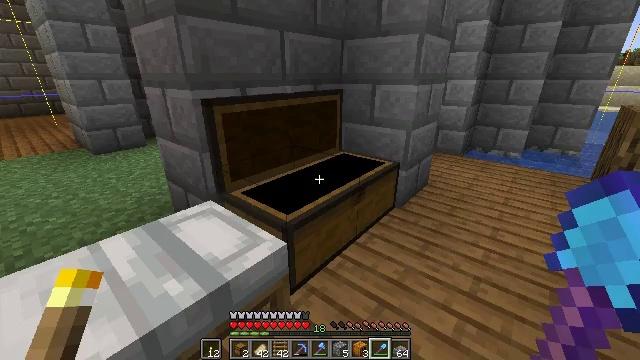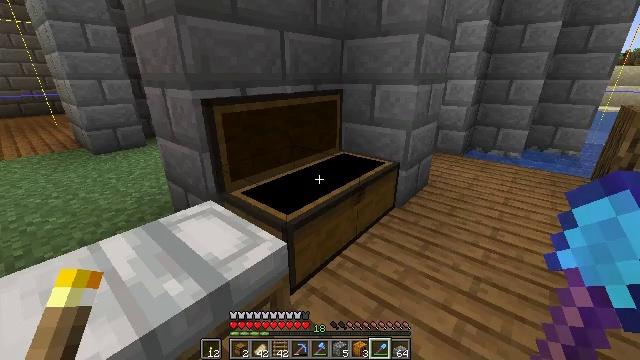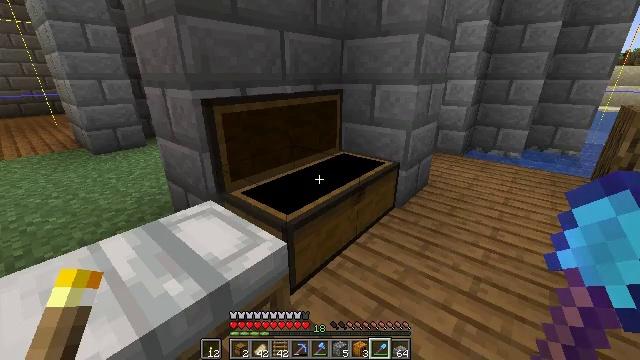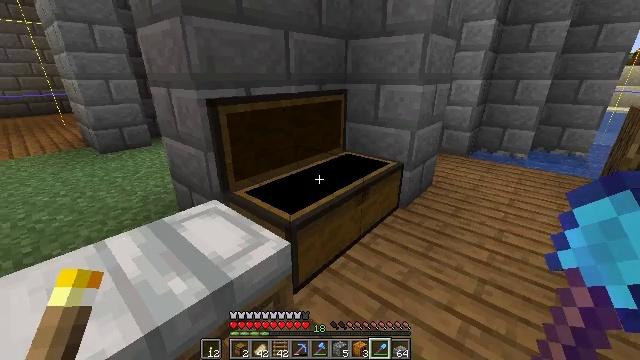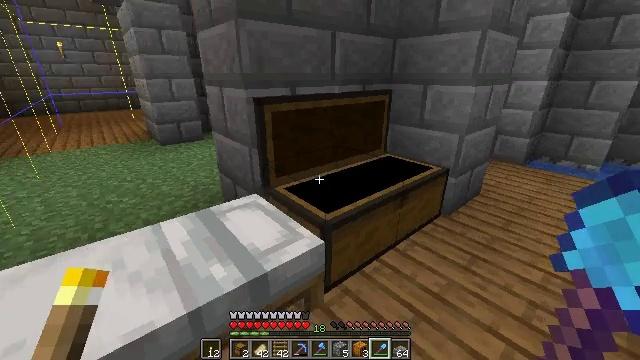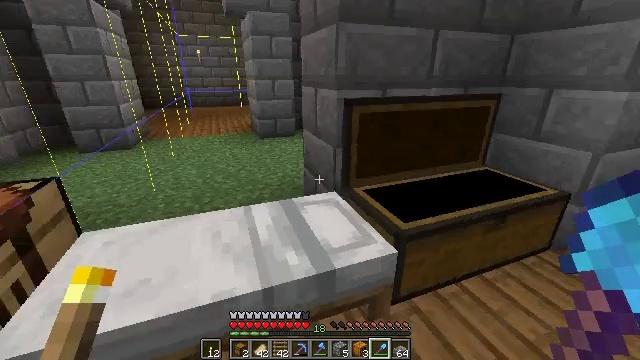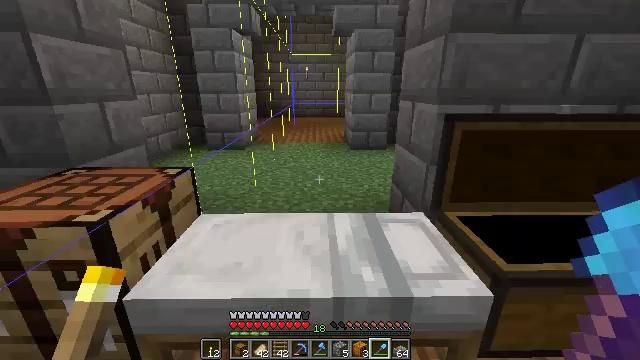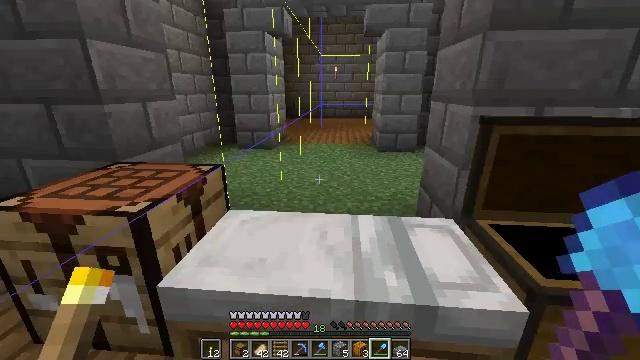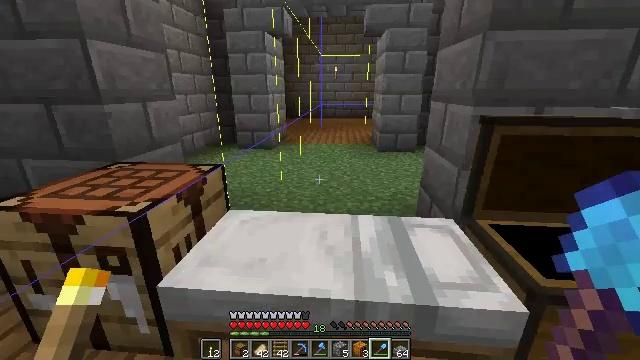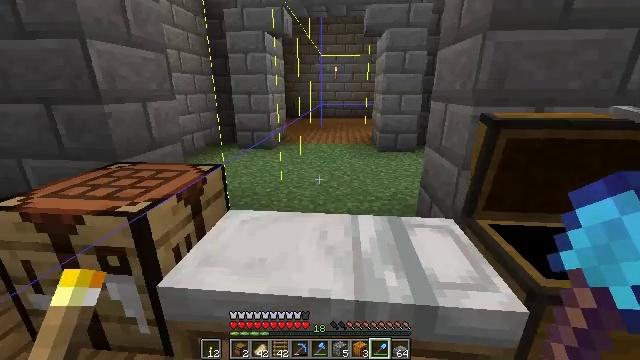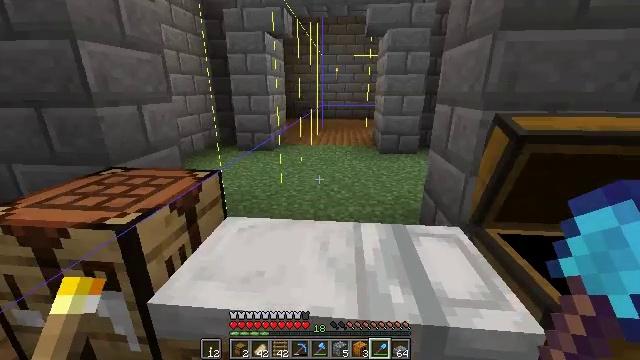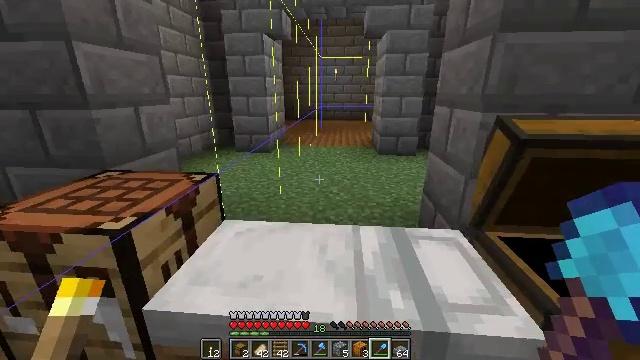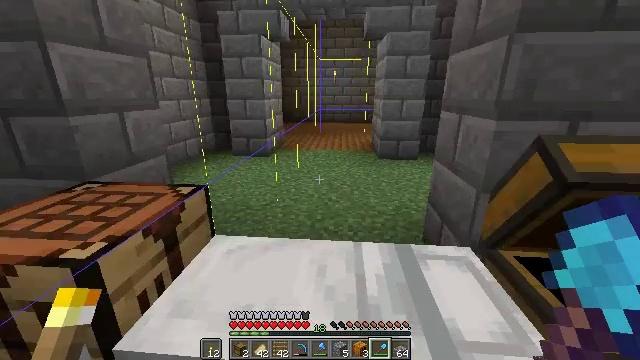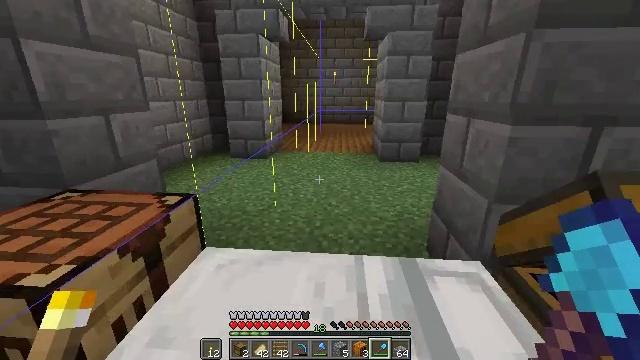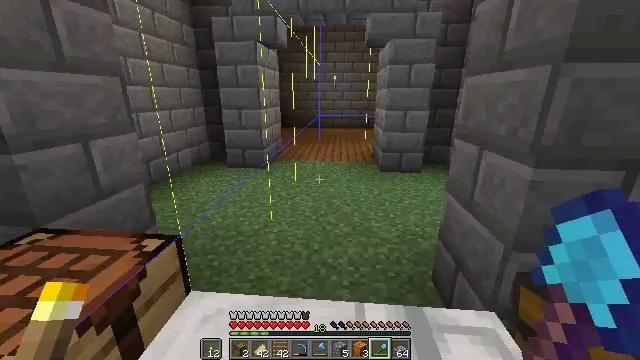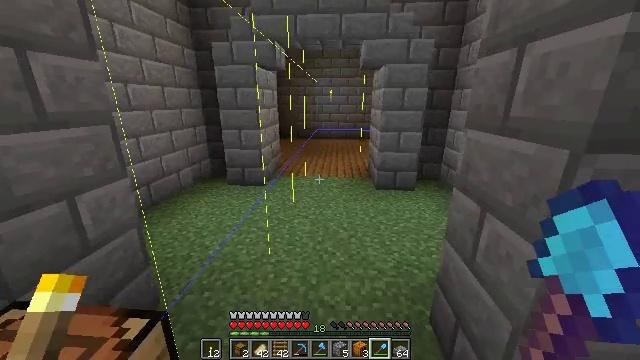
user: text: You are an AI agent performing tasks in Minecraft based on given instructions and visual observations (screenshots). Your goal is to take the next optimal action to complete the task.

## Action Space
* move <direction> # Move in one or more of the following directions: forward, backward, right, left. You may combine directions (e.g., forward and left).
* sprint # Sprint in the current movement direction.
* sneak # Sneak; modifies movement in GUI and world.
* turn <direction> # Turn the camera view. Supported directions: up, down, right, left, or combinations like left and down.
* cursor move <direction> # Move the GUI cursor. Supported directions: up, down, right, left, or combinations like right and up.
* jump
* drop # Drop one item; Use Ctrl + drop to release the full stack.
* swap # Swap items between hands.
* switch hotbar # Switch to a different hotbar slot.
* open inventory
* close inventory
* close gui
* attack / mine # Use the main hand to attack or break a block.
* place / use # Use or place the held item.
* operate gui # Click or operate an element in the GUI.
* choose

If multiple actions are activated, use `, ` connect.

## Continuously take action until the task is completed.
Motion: motion action
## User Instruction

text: Dig soul sand to use for potions.
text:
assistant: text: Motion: no_op
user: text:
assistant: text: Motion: no_op
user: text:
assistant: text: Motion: no_op
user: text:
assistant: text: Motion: turn left
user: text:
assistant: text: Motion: turn left
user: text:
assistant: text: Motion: turn left and up
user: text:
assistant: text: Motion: turn left
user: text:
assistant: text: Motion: no_op
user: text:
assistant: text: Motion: no_op
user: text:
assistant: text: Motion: move forward
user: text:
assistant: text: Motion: move forward
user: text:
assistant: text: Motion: move forward
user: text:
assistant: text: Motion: move forward
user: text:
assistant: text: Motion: move forward, sprint
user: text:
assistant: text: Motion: move forward, sprint
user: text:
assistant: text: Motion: move forward, sprint
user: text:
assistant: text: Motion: move forward, sprint
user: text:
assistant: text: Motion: move forward, sprint, jump
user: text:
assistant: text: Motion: move forward, jump
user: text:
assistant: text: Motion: move forward, jump
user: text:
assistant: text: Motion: move forward, jump
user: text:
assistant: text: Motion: move forward
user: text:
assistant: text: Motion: move forward, turn right
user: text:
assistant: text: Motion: move forward, turn right
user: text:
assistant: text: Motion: move forward
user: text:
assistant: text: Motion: move forward, sprint
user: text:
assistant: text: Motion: move forward, sprint
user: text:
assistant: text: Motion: move forward, sprint
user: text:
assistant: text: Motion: move forward, sprint
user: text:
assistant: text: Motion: move forward, sprint